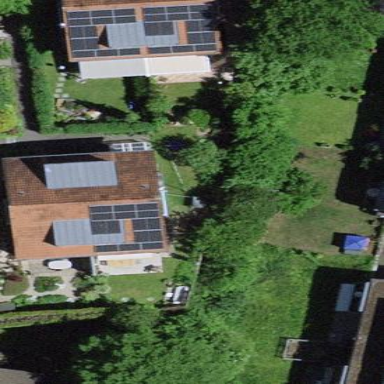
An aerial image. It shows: Simple and straightforward house.